Question: When we hit run button in XCode4 & if project is already running,
it prompts as follows.

My question is
what does it will do if I tap on Add button ?
Does it means, add local changes quickly to build/running application ?
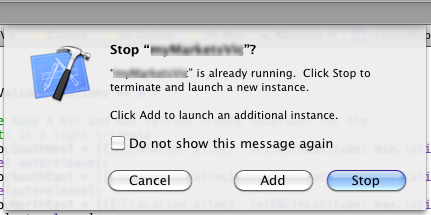
Answer: It means it will run the program without stopping the old one